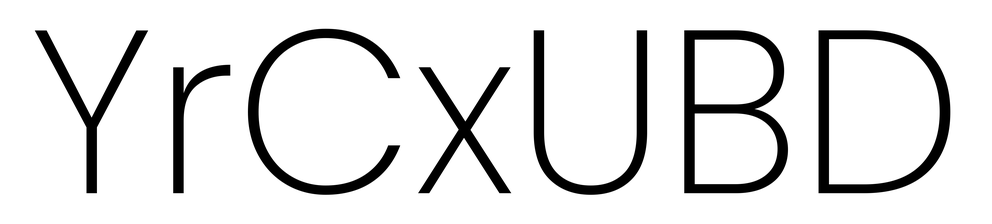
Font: Poppins-ExtraLight